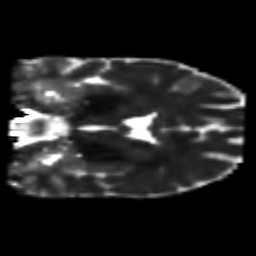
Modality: T2w
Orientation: coronal
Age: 36
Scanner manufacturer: philips
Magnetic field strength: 3 T
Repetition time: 7.766 s
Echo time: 0.1224 s